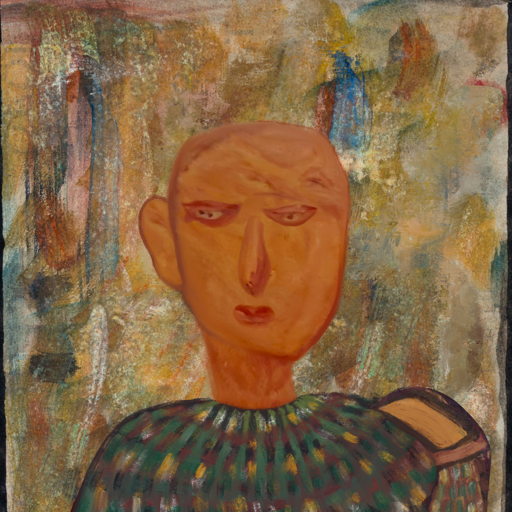
Background: Pipe, Head And Neck Front: Pious_Lady, Face Front: Pious_Lady, Bust: After_Raid, Hair Front: Blank, Head Accessory: Blank, Second Necklace: Blank, Necklace: Blank, Baby: Blank